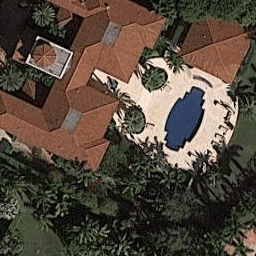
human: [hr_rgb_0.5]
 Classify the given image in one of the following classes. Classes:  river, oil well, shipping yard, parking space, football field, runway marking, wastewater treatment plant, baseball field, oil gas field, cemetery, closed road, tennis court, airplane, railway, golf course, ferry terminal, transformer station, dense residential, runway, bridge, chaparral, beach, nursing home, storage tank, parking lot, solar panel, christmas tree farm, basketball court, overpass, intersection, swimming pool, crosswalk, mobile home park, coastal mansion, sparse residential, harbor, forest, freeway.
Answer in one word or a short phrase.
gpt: coastal mansion